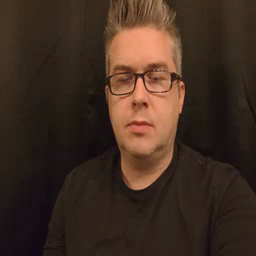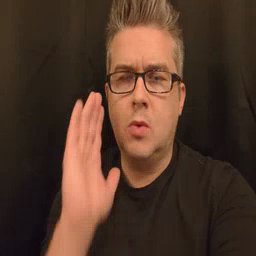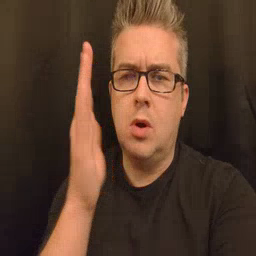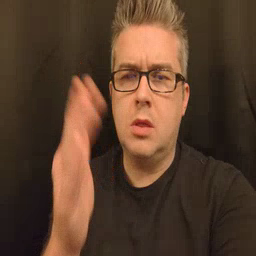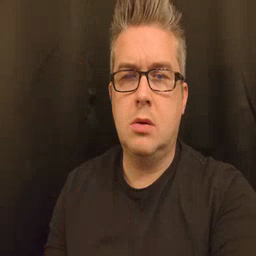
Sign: will